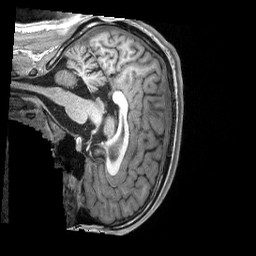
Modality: T1w
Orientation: sagittal
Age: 16
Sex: male
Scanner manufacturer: siemens
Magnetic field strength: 3 T
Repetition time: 2.53 s
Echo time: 0.00174 s